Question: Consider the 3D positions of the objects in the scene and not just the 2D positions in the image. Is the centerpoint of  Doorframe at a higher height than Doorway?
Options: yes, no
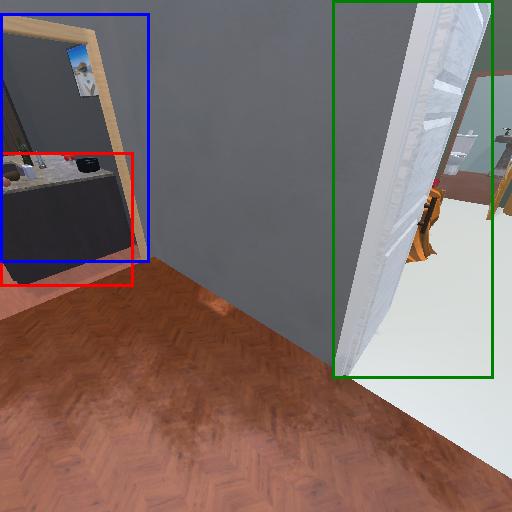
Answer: yes